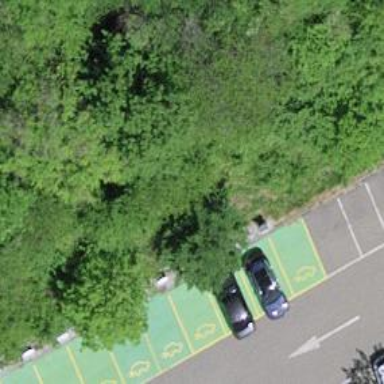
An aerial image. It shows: Charging station.